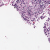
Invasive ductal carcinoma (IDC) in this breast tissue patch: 0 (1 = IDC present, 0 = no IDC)